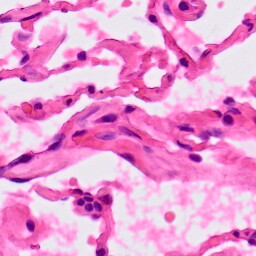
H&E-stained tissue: Lung